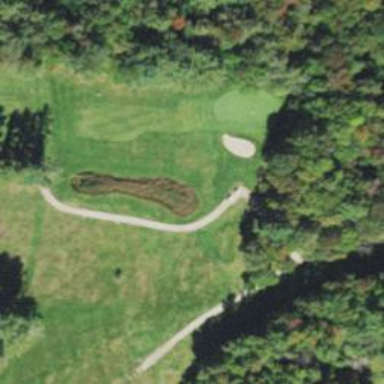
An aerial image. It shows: Service road designated as golf cart path.